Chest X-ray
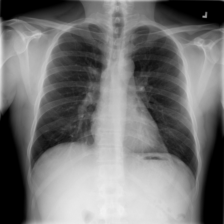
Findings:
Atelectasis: negative
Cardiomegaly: negative
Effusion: negative
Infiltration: negative
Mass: negative
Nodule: negative
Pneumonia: negative
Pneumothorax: negative
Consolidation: negative
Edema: negative
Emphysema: negative
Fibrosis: negative
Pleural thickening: negative
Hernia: negative